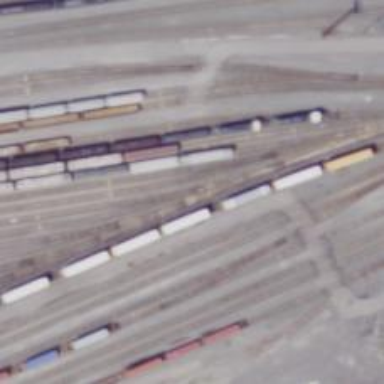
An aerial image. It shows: Railway yard used for servicing trains.